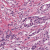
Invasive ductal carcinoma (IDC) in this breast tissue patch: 1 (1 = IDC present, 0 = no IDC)